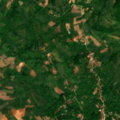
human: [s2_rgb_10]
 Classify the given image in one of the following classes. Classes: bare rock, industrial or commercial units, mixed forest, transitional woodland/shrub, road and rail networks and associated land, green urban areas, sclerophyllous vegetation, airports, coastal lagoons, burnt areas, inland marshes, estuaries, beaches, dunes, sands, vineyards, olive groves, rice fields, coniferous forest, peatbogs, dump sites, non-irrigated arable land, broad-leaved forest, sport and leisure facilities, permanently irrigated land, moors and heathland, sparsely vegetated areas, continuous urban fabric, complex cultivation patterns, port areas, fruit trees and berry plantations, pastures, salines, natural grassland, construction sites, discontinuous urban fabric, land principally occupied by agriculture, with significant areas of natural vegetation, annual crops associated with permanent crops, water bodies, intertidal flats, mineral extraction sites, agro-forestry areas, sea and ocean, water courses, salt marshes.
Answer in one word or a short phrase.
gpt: complex cultivation patterns, land principally occupied by agriculture, with significant areas of natural vegetation, broad-leaved forest